Question: How do I get the exact same "id" value, that goes in to my HTML table from the database, to also be entered into the form submit value?
I have generated two things that works fine:
1. a html table that generates the results from three columns from a database table
2. a "sell" submit button onto each row

As you can see in the code below. The value for "id" is fixed to the value of 3. So whenever I push the "Sell" button, 1 unit is added to the quantity column of product with id 3.
What I really want is for the value to be dynamic in accordance to the specific row.
If I push "sell" on the row for "ID 1", then I want "1" to be added dynamically as the value into the form.
If I push "sell" on the row for "ID 2", then I want "2" to be added dynamically as the value into the form.. etc.
'''
<html>
<body>
<form id="sellAndBuy" method="POST">
<input type="hidden" name="qty" value="1">
<input type="hidden" name="id" value="3">
<?php
echo "<table style='border: solid 2px black; text-align:left;'>";
echo "<tr><th>Product</th><th>Stock</th><th>ID</th></tr>";
$servername = "localhost";
$username = "root";
$password = "";
$dbname = "name";
echo "<td>";
try {
$conn = new PDO("mysql:host=$servername;dbname=$dbname", $username, $password);
$conn->setAttribute(PDO::ATTR_ERRMODE, PDO::ERRMODE_EXCEPTION);
$stmt = $conn->prepare("SELECT product_name, product_quantity, product_id FROM product ");
$stmt->execute();
// set the resulting array to associative
$result = $stmt->fetchAll(PDO::FETCH_OBJ);
foreach ($result as $v) {
echo "<td style='width:150px;border:1px solid black;'>";
echo "</td>";
echo '<tr>';
echo '<td>' .$v->product_name. "</td>";
echo '<td>' . $v->product_quantity. "</td>";
echo '<td>' . $v->product_id. "</td>";
echo '<td> <button type="submit" onclick="askForSell()"> Sell </button> </td>
<td> <button type="submit" onclick="askForBuy()"> Buy </button> </td>';
echo '</tr>';
}
echo "</td>";
}
catch(PDOException $e) {
echo "Error: " . $e->getMessage();
}
$conn = null;
echo "</table>";
?>
<br>
<br>
<br>
</form>
<script>
form=document.getElementById("sellAndBuy");
function askForSell() {
form.action="sellAndBuy.php";
form.submit();
}
function askForBuy() {
form.action="buyProducts.php";
form.submit();
}
</script>
</body>
</html>
'''
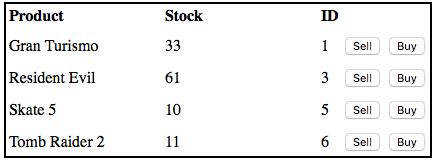
Answer: You could pass in the product id with the functions and then populate it into the input field like:
'''
...
echo '<td> <button type="submit" onclick="askForSell('.$v->product_id.')"> Sell </button> </td>
<td> <button type="submit" onclick="askForBuy('.$v->product_id.')"> Buy </button> </td>';
...
function askForSell(id) {
form.action="sellAndBuy.php";
form['id'].value = id;
form.submit();
}
function askForBuy(id) {
form.action="buyProducts.php";
form['id'].value = id;
form.submit();
}
'''